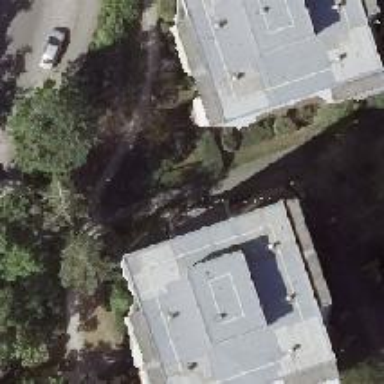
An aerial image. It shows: Building with apartments and flat roof.